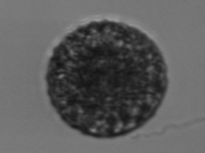
Label: Vicicitus_globosus